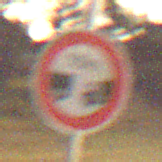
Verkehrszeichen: VerbotUnterschreitenMindestabstand
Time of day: Night
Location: Outdoor (Nature)
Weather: Clear
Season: NotSpecified
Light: Natural